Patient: sex M, age 36
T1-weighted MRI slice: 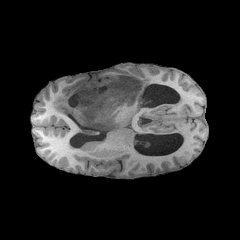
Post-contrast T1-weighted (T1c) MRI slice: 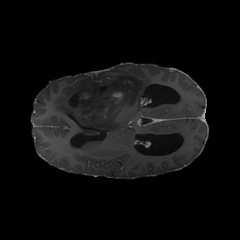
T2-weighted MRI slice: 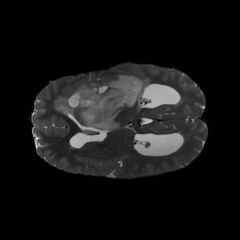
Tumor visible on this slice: yes
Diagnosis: Astrocytoma, IDH-mutant
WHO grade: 4